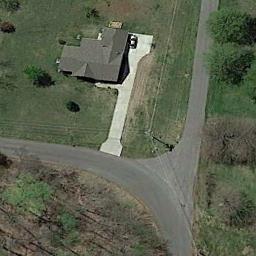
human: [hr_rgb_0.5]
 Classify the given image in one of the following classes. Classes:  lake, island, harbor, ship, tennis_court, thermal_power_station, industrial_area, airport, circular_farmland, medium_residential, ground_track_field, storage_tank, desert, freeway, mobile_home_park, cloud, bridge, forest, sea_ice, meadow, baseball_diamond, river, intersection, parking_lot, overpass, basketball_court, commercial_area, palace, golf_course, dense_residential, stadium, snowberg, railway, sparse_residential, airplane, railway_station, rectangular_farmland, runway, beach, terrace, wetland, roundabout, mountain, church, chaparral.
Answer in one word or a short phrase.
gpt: sparse_residential